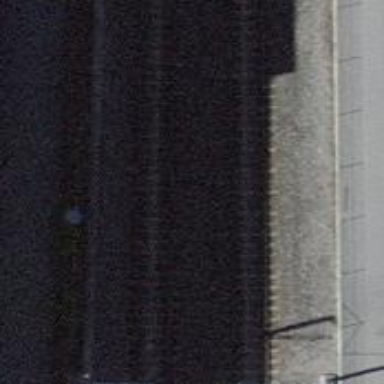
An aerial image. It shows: Electrified rail siding with contact line.